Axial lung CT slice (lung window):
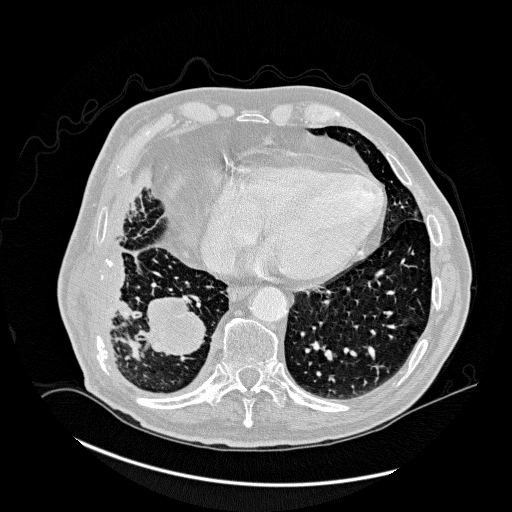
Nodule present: yes
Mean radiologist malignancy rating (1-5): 2.5